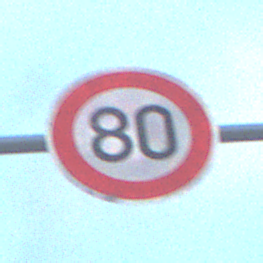
Verkehrszeichen: Geschwindigkeit80
Umgebung: Outdoor, Beach
Tageszeit: SunriseSunset
Wetter: PartlyCloudy
Licht: Natural
Jahreszeit: NotSpecified
Kontrast: MediumContrast